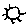
Label: sun